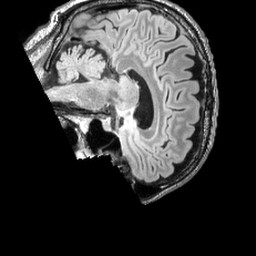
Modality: FLAIR
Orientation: sagittal
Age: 56
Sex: male
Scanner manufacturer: siemens
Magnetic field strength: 3 T
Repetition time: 5 s
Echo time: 0.387 s